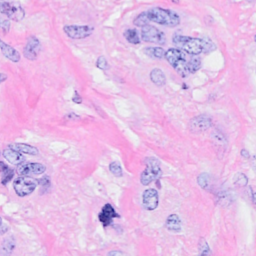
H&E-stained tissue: Breast